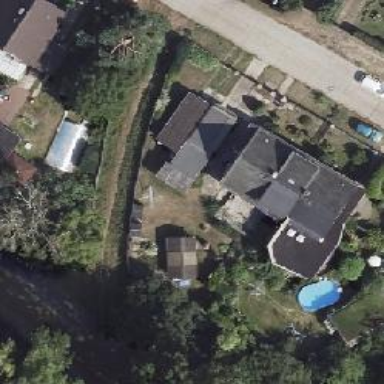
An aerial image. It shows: Semidetached house with gabled roof.